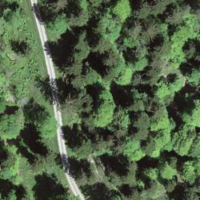
EUNIS habitat code: 43
Species observed at this site:
Dactylorhiza maculata